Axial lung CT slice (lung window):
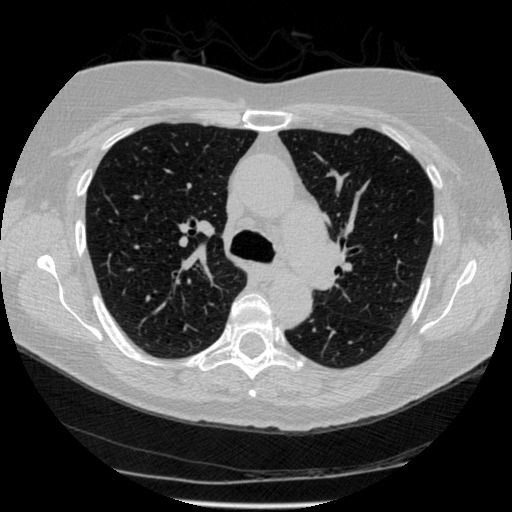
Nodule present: no